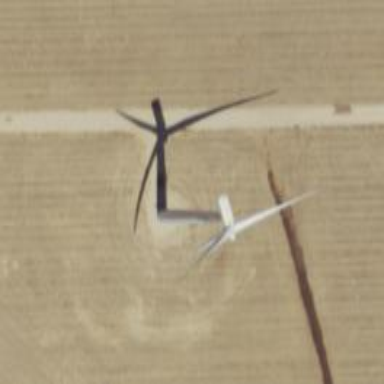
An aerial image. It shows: Wind generator with horizontal axis. The generator is wind turbine.